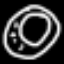
Label: donut